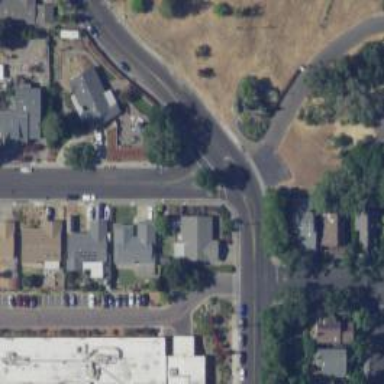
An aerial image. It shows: Stop road.